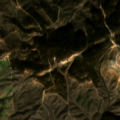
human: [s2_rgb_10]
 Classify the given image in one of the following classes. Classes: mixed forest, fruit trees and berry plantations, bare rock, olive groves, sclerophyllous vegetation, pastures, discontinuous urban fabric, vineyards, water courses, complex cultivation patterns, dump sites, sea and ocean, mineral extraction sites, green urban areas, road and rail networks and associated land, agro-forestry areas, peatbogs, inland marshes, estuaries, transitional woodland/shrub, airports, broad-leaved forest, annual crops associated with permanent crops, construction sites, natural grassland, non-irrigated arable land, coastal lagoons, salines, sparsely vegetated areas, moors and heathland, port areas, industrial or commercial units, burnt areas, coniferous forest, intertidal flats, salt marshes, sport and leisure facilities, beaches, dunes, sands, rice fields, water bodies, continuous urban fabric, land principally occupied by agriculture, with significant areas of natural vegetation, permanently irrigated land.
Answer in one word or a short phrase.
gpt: complex cultivation patterns, broad-leaved forest, transitional woodland/shrub